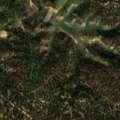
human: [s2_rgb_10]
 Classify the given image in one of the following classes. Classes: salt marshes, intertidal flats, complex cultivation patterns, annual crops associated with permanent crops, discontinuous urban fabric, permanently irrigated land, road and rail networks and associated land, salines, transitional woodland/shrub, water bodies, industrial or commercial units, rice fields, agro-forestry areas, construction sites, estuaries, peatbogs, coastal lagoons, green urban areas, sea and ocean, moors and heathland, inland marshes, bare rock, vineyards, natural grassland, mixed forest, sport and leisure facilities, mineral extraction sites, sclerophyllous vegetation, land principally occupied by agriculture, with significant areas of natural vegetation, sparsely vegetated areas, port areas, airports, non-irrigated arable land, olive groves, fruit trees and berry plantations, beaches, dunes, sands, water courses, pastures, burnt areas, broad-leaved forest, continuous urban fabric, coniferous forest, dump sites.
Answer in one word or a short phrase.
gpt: agro-forestry areas, broad-leaved forest, mixed forest, transitional woodland/shrub